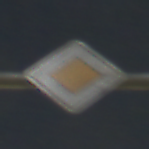
Verkehrszeichen: Vorfahrtsstrasse
Umgebung: Outdoor, Urban
Tageszeit: Night
Wetter: PartlyCloudy
Licht: Artificial
Jahreszeit: NotSpecified
Kontrast: HighContrast